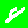
Digit: 8